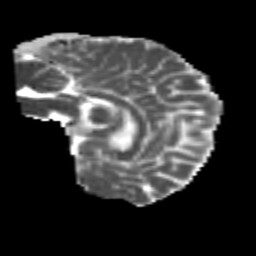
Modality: MD
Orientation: sagittal
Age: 24
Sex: male
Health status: healthy
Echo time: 0.074 s